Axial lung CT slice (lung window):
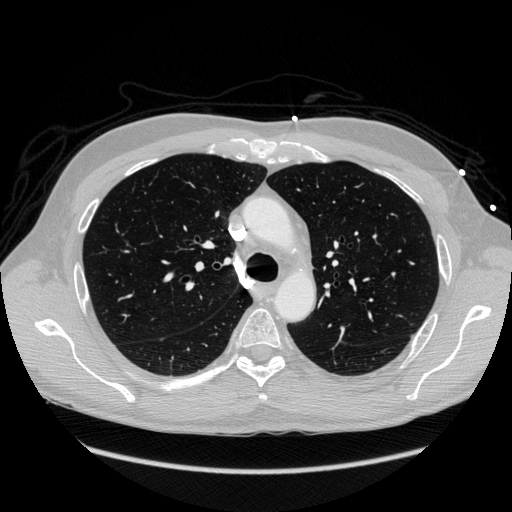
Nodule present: no